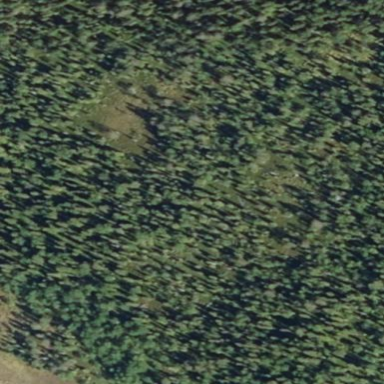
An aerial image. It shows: Evergreen needle-leaved woodland.